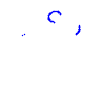
Particle: kaon